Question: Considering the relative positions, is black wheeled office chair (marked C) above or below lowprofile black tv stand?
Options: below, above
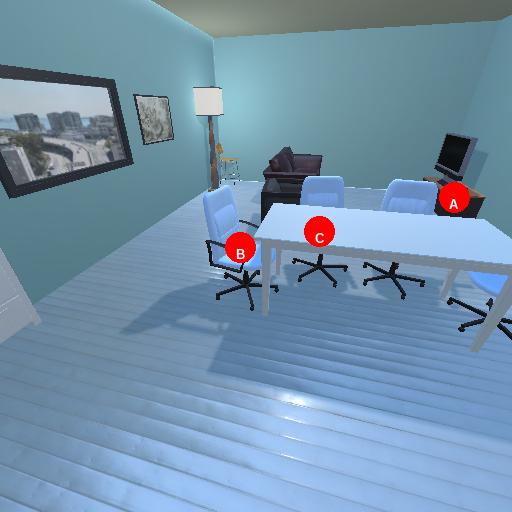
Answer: below